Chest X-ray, PA view. Patient: 69 years old, sex F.
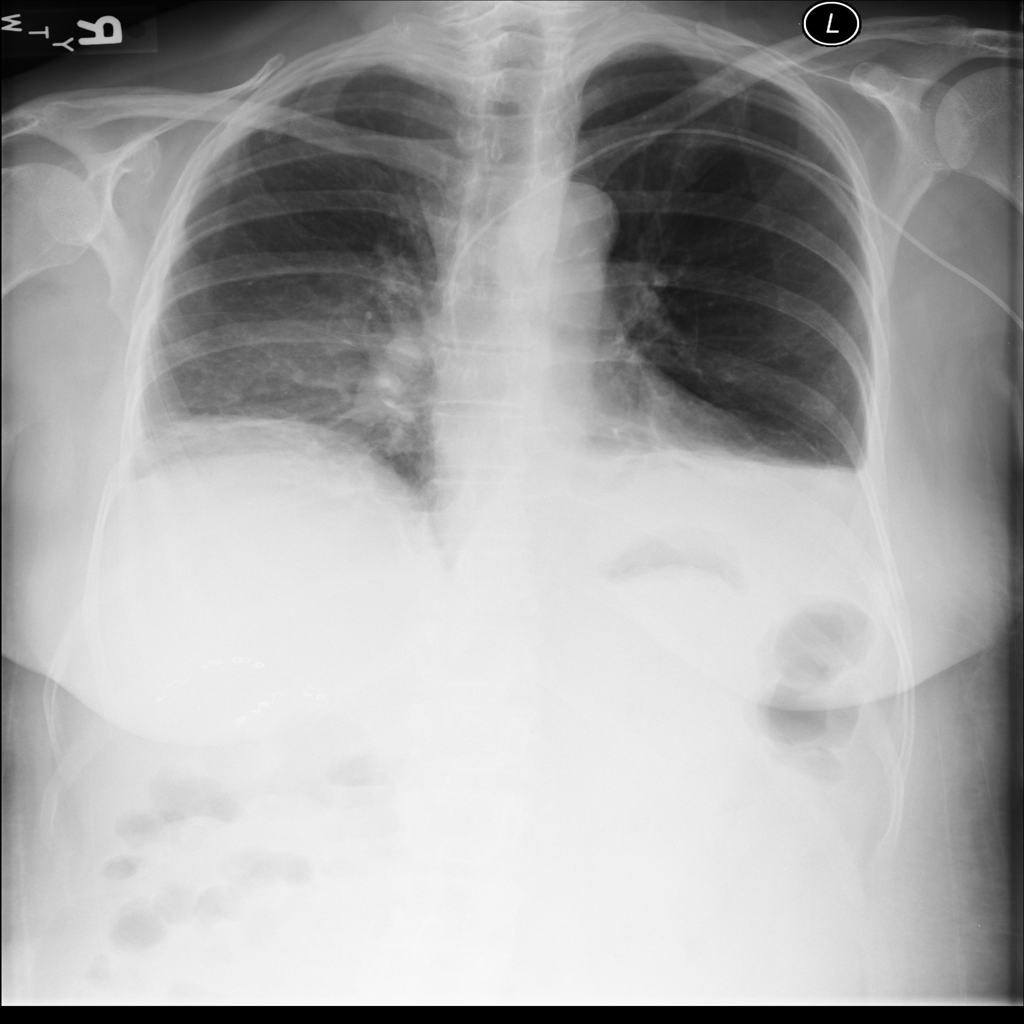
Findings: Atelectasis, Infiltration